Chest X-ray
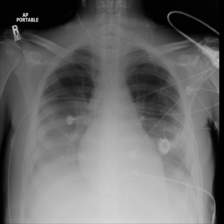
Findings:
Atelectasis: positive
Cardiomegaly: negative
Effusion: positive
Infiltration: negative
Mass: negative
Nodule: negative
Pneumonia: negative
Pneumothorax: negative
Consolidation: positive
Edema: negative
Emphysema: negative
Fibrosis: negative
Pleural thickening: negative
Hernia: negative